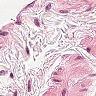
Metastatic tissue present: no